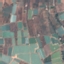
Label: PermanentCrop